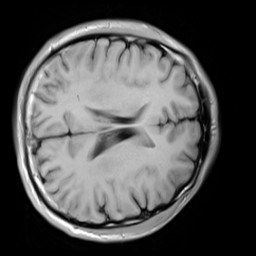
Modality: T1w
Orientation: axial
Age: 27
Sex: male
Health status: healthy
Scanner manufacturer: siemens
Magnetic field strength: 3 T
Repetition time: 4.1 s
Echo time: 0.0085 s